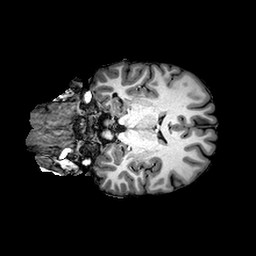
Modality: T1w
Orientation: coronal